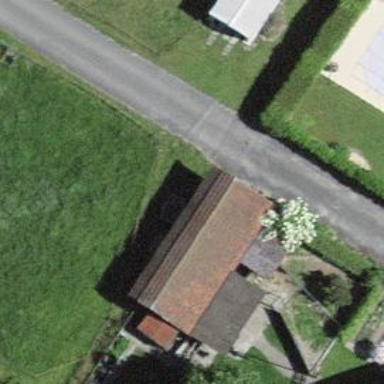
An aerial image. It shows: Garage.